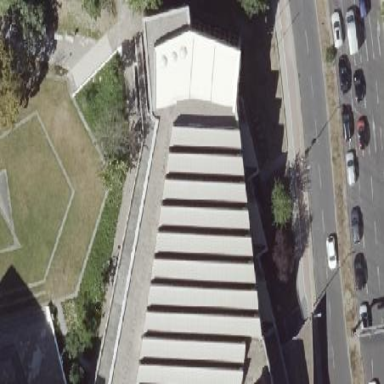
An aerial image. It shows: Part of building with flat grey roof made of gravel. The building itself is light grey in color.